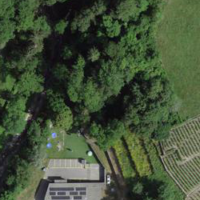
EUNIS habitat code: 55
Species observed at this site:
Vinca major